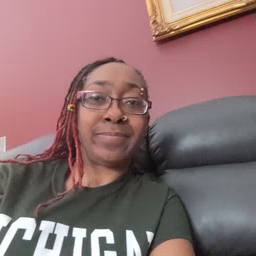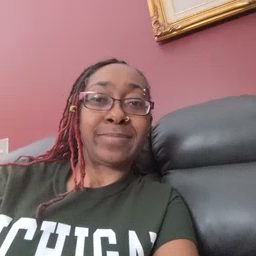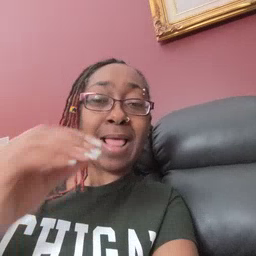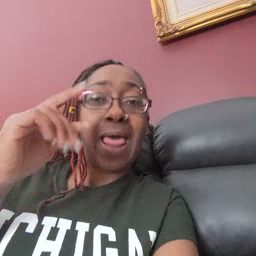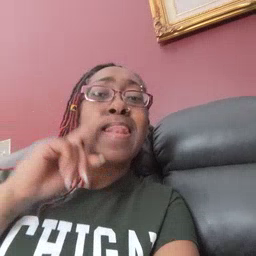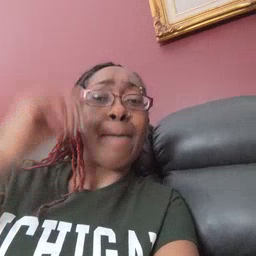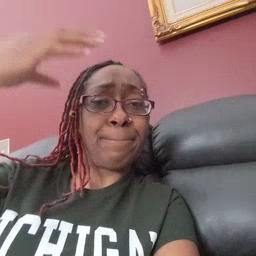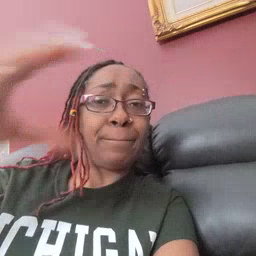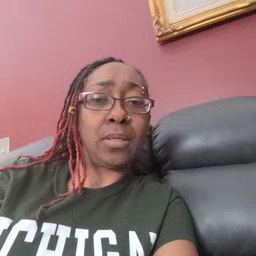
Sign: lamp